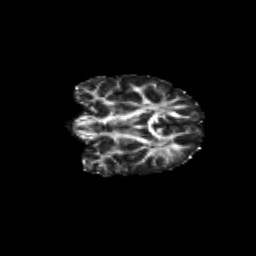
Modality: FA
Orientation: coronal
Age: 12
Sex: male
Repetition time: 9.512 s
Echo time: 0.089 s